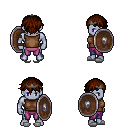
a pixel art fantasy rpg character, male body template, dark elf, purple skin, brown sleeveless shirt, magenta pants, brown short bangs hairstyle, iron tiara, white slippers, shield, four views (front, back, left, right), 2x2 character sprite sheet, small pixel art, hard edges, no anti-aliasing